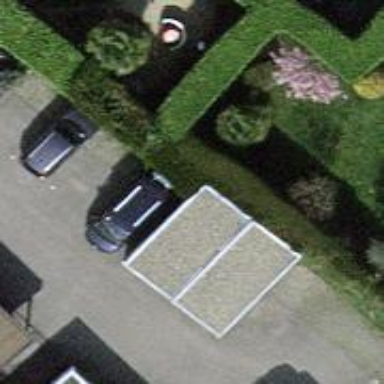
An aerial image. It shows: Garage.